Question: I am using this class to return the content of a Json file, but i am having trouble finding the json file. I might be missing something very obvious, but I am currently clueless as to what it may be.
I would really appreciate it if one of you hardcore programmers could look over the code and pictures below. (I can't use images in my posts yet sorry!)
Image with error and solution explorer:

'''
namespace MVVM.Model
{
class JsonHandler
{
private JsonArray _placeHolder;
public JsonArray PlaceHolder
{
get { return _placeHolder; }
set { _placeHolder = value; }
}
public JsonHandler()
{
extractJson();
}
private async void extractJson()
{
Uri dataUri = new Uri("ms-appx:///Model/SampleData.json");
StorageFile file = await StorageFile.GetFileFromApplicationUriAsync(dataUri);
// Json
string jsonText = await FileIO.ReadTextAsync(file);
JsonObject jsonObject = JsonObject.Parse(jsonText);
JsonArray jsonArray = jsonObject["Restaurent"].GetArray();
this.PlaceHolder = jsonArray;
}
}
}
'''
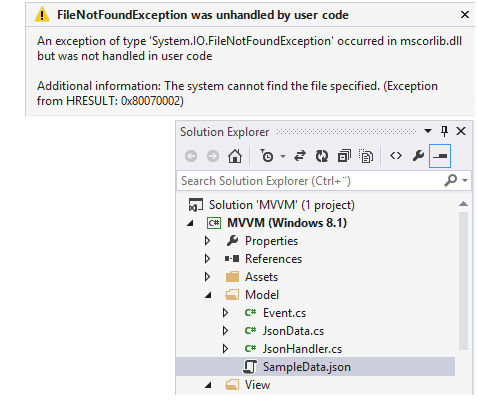
Answer: In the Properties for 'SampleData.json', make sure you have set to "Content" and to "Copy Always".